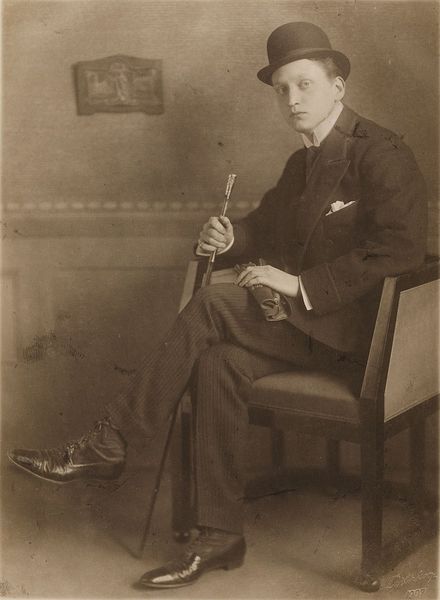
Titel: Monsieur Mabire de Paris
Künstler: Minya Diez-Dührkoop
Standort: Hamburg
Institution: Museum für Kunst und Gewerbe Hamburg
Schlagwörter: mann, hut, mode, kleidung, portrait, figur, papier, foto, fotografie, photographie, spazierstock, photo, karton, lichtbild, accessoires, bildwerke, angewandte und bildende kunst, hessische systematik, porträt, zubehör, porträtfotografie, porträtphotographie, platindruck, platinotypie